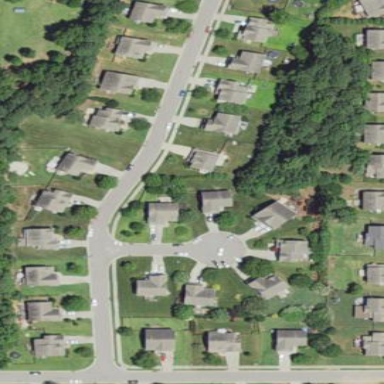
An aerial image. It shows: Residential area within neighborhood.